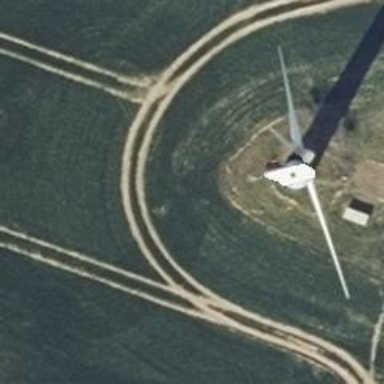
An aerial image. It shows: Wind turbine generator made by Vestas. The generator utilizes wind as its power source and belongs to the horizontal axis type.